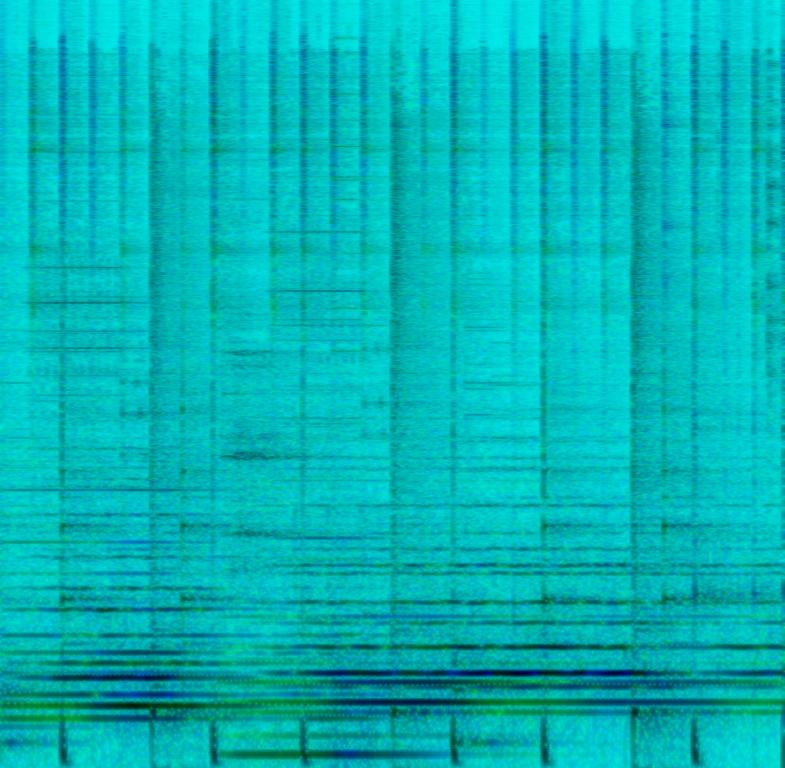
This is an instrumental music piece composed of electronic/virtual elements. There is a repeated-theme of an eerie sound effect resembling a radar signal. Downtempo electronic drums and electronic percussion provide the rhythmic background. A synth keyboard plays the melody at a low-to-medium pitch. This piece could be used in movies/shows that take place in outer space.